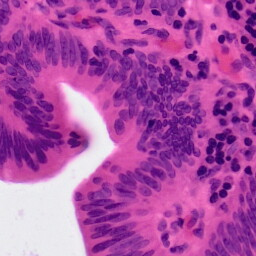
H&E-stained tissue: Colon